Question: The following is my VBScript code in a classic ASP application:
'''
Set newParam = command.CreateParameter(Name, ParamType, 1)
newParam.Value = Value
command.Parameters.Append(newParam)
command.Parameters(Name) = Value
'''
The 'Append' line always breaks with the following error:

It seems to make no difference whether the command has a valid active connection or whether the connection is open (the connection is to an Oracle database).
The 'Name', 'ParamType' and 'Value' parameter values are correct.
What is missing? Or could be wrong?
Thanks
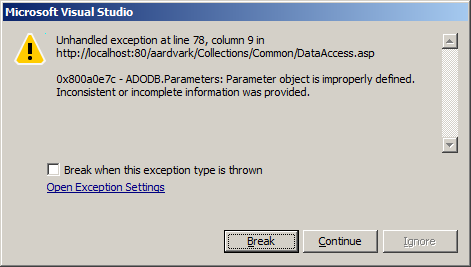
Answer: Remove the parentheses from the 'Append' instruction. In this context their meaning is "pass argument by value", not "parameter list" (see <URL>. Also put the value assignment after the parameter assignment.
'''
Set newParam = command.CreateParameter(Name, ParamType, 1)
command.Parameters.Append newParam
newParam.Value = Value
'''
Do you still receive the error with the 'Append' instruction? If so, something is wrong with your 'Name' or 'ParamType' arguments.